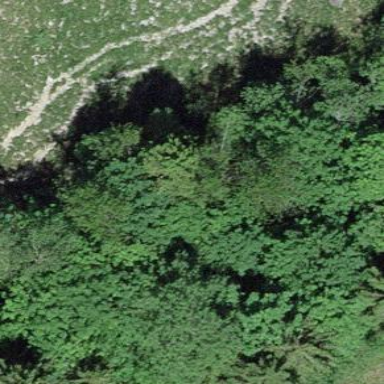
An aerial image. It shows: Forest area.